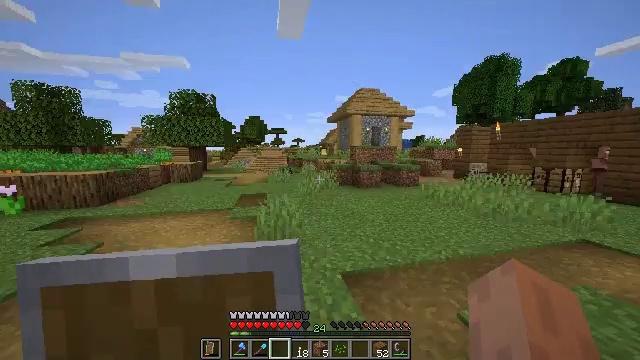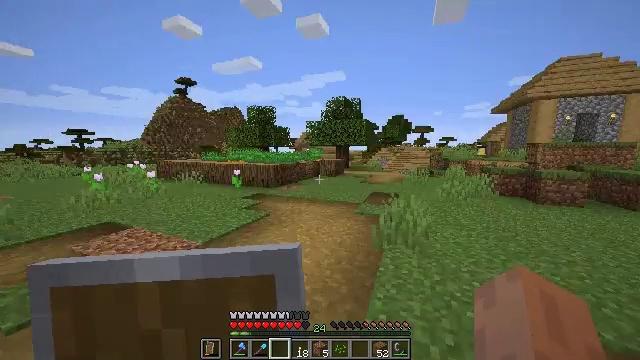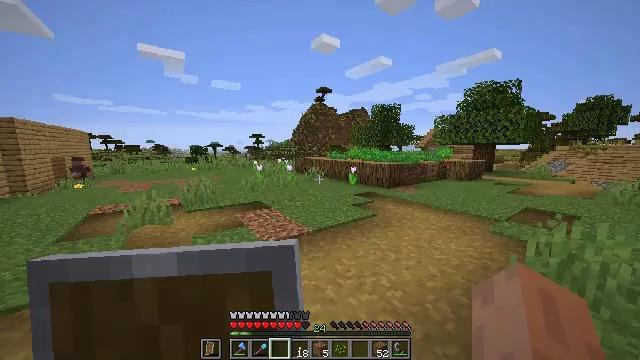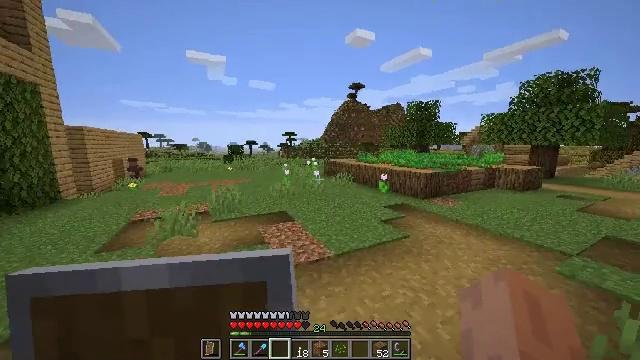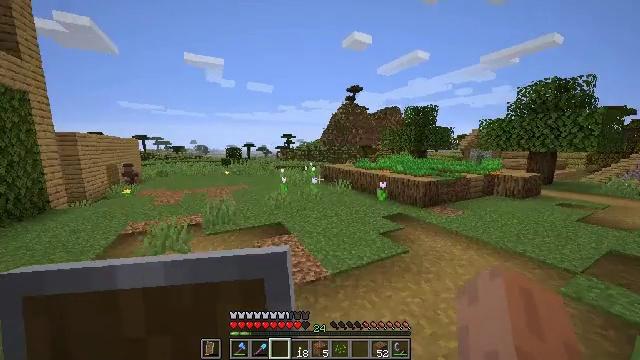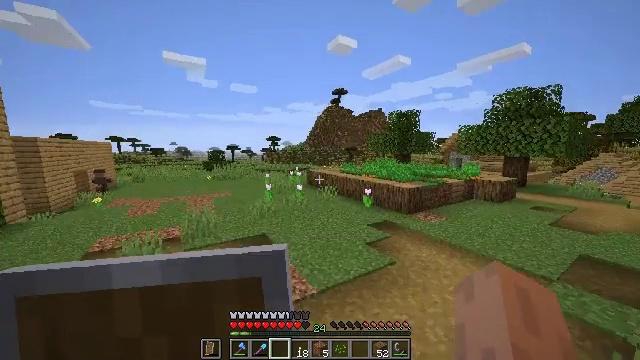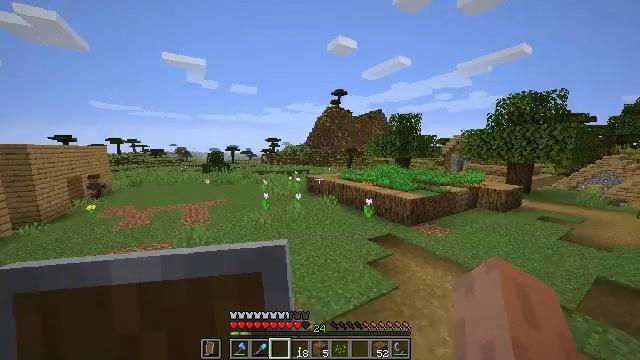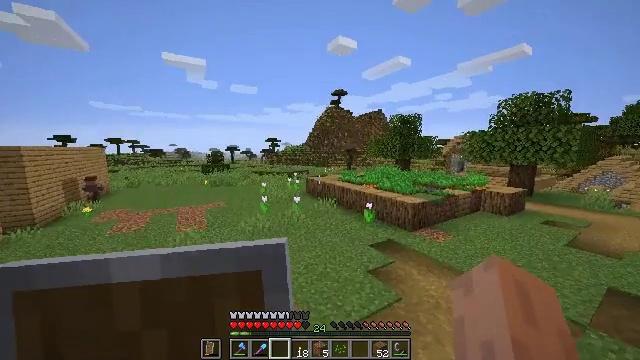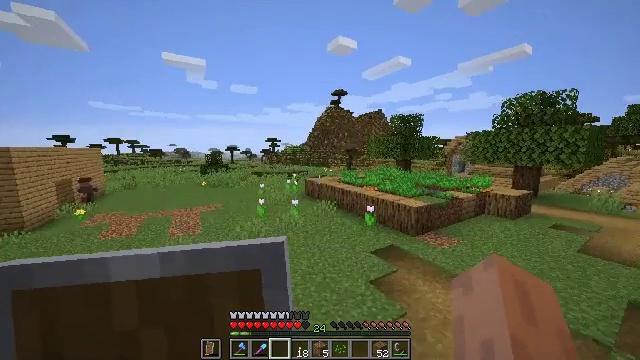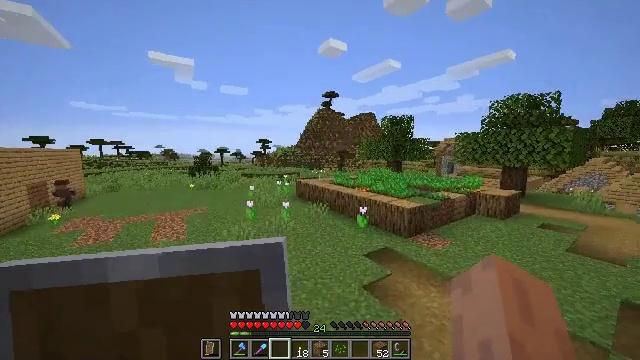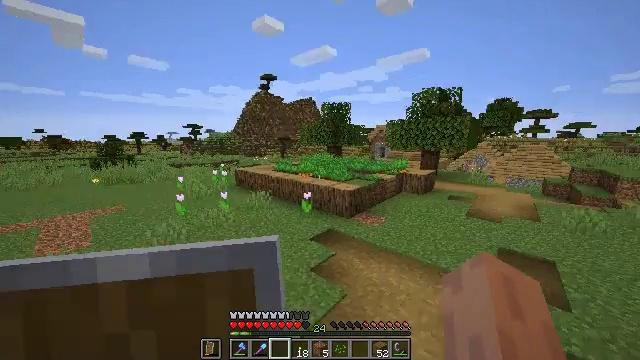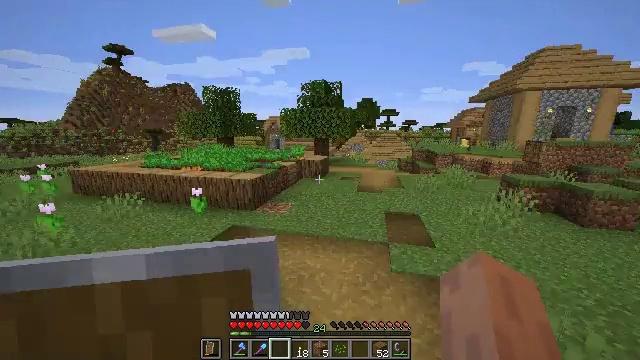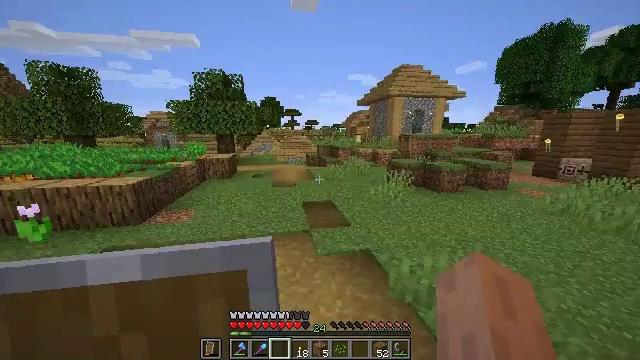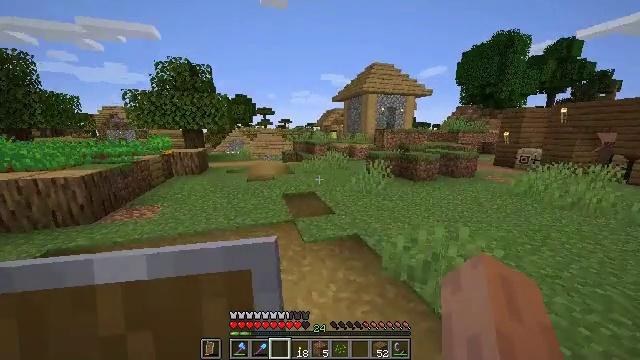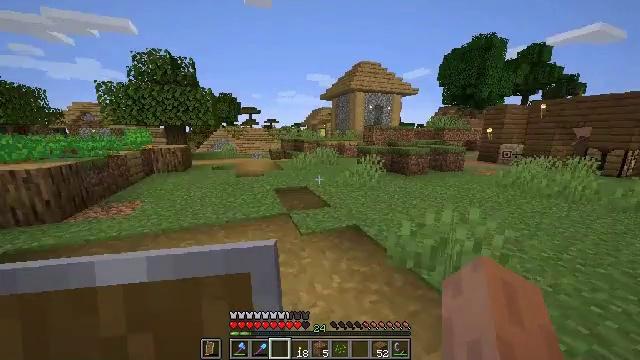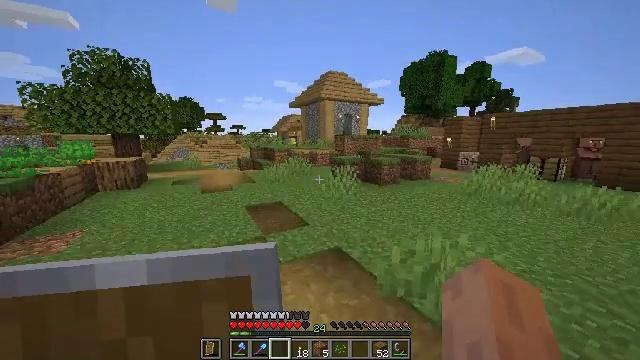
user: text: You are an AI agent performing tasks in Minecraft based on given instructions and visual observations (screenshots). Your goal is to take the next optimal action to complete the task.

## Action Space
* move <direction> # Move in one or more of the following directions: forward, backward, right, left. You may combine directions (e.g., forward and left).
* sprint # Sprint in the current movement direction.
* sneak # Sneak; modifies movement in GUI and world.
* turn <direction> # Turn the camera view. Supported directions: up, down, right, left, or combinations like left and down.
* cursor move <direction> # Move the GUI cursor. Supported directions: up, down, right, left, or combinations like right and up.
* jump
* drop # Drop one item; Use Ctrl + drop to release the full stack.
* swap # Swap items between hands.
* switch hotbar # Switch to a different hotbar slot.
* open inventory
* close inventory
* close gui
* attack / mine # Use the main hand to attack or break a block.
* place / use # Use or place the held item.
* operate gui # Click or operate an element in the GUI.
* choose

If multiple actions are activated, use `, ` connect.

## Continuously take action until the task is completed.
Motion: motion action
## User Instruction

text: Drop a dirt block.
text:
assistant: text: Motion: move forward, turn left
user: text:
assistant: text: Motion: move forward, sprint, turn left
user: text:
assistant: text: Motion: move forward, sprint, turn left, jump
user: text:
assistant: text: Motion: move forward, sprint, jump
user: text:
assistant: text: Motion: move forward, sprint, turn right, jump
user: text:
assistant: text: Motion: move forward, sprint, jump
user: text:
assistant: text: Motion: move forward, sprint, jump
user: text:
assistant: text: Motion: move forward, sprint, jump
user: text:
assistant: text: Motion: move forward, sprint, turn right, jump
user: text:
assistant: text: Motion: move forward, sprint, turn right and down, jump
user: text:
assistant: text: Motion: move forward, turn right and down, jump
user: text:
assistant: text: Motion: move forward, turn right, jump
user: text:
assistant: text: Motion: move forward, turn right, jump
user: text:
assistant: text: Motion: move forward, turn right, jump
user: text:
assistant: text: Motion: move forward, turn right and up, jump
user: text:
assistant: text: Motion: move forward, jump
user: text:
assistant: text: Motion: move forward, jump
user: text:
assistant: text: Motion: move forward, jump
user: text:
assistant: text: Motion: move forward, jump
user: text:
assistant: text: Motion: move forward, turn right, jump
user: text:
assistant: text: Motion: move forward, turn right, jump
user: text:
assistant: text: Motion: move forward, jump
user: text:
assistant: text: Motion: move forward, turn left and down, jump
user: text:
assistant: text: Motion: move forward, turn left and down, jump
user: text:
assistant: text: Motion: move forward, turn left
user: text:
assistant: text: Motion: move forward, turn left
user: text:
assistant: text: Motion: move forward, turn left
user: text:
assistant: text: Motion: move forward
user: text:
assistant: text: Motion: move forward
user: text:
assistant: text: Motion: move forward, turn left, jump